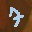
Label: 7